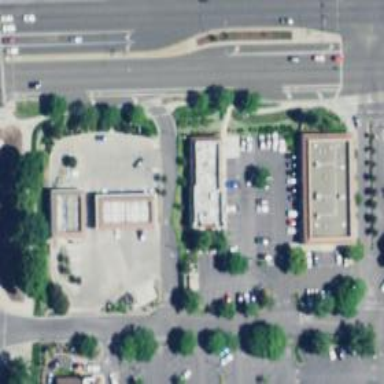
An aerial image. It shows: Veterinary facility.